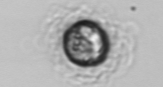
Label: Emiliania_huxleyi